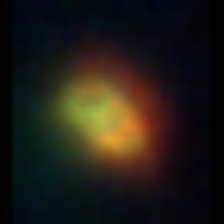
Taxon: NanoPlankton
Group: Other